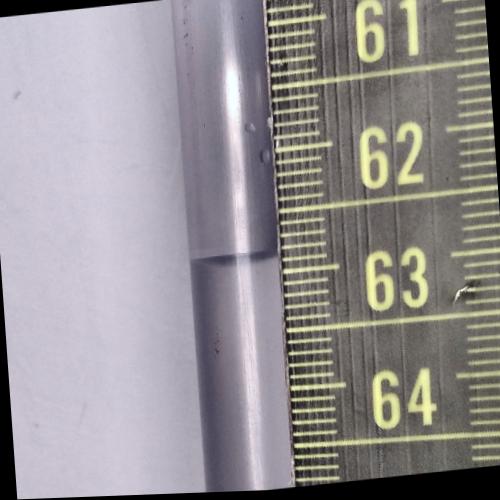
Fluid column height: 62.9 cm